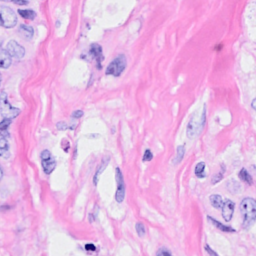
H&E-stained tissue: Breast